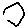
Label: hexagon